Question: When the form is submited and there are required fields not filled then there is an automatic popup which is shown positioned relatively to the field :

'''
<form id="frm" action="<?php echo PAGE_SERVICE; ?>?action=ServiceAjouterAbonneExec" method="post" name="frm" enctype="">
<div class="toggle">
<table>
<tr>
<td><b><?php echo _getText("admin.login.form.titre");?></b></td>
<td><input type="text" name="login" id="login" maxlength="25" required /></td>
</tr>
<tr>
<td><b><?php echo _getText("admin.mdp.form.titre");?></b></td>
<td><input type="password" name="mdp" id="mdp" maxlength="50" required /></td>
</tr>
...
<tr>
<td colspan="2" align="right" ><input name="btnValider" id="btnValider" type="submit" value="<?php echo _getText("main.valider");?>" class="btn btn-blue"/></td>
</tr>
</table>
</div>
</form>
'''
I want to show a similar popup when the user enters an already existing login which already exists in the database. How to do that ?
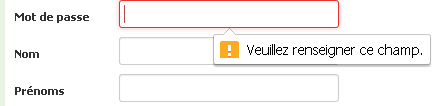
Answer: You can use 'oninvalid="this.setCustomValidity('Enter Value Here')"'
'''
<form id="form">
<input name="test" required placeholder="Required value" oninvalid="this.setCustomValidity('Enter Value Here')" oninput="setCustomValidity('')" />
<input type="submit" name="submit" value="submit" />
</form>
'''
<URL>